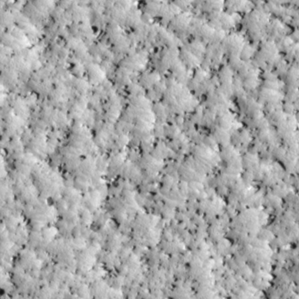
Label: non_frost